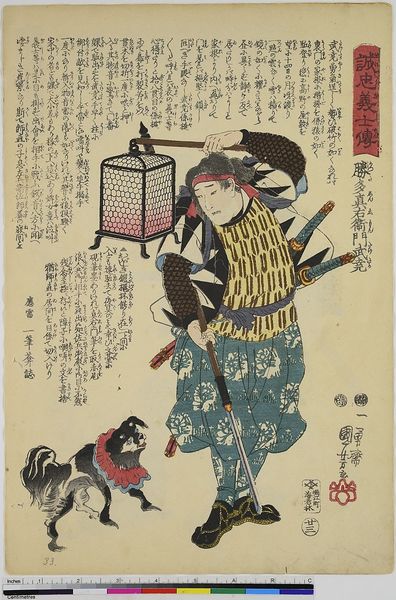
Titel: Katsuta Shinemon Taketaka, Blatt 23 aus der Serie: Geschichte der loyalen Gefolgsmänner
Künstler: Utagawa Kuniyoshi
Standort: Hamburg
Institution: Museum für Kunst und Gewerbe Hamburg
Schlagwörter: blau, mann, gelb, laterne, schwarz, zeichnung, hund, rot, tier, rock, arm, halskrause, portrait, blatt, person, holzschnitt, japan, schrift, papier, schriftzeichen, panzer, asien, druck, druckgraphik, druckgrafik, schwert, schwerter, text, soldat, china, krieger, ereignis, zeit, käfig, farbholzschnitt, situation, ereignisbild, samurai, edo, schwertt, historische, reproduktionen, druckerzeugnisse, porträt, persönlichkeit, soldatenleben, ukiyo